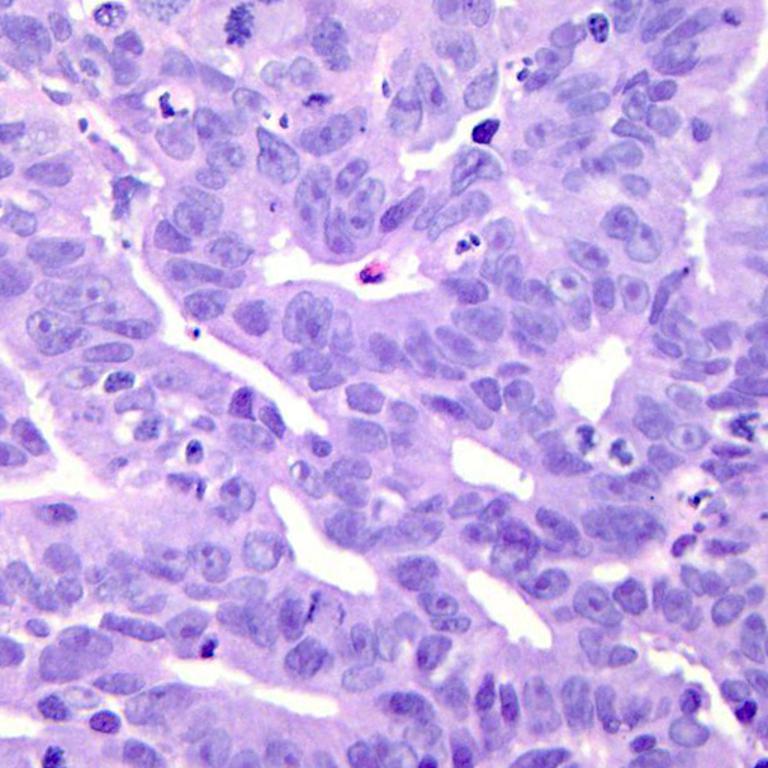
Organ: colon
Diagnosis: adenocarcinomas